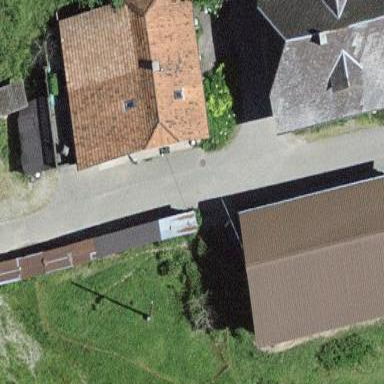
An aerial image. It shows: Residential building.